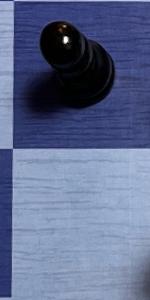
Label: Empty